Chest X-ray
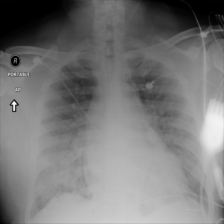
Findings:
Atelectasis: negative
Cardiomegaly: negative
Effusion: negative
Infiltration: negative
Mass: negative
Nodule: negative
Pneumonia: positive
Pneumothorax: negative
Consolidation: negative
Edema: positive
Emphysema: negative
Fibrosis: negative
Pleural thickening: negative
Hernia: negative